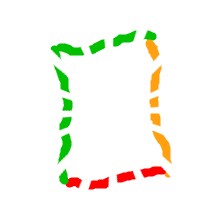
Shape: rectangle